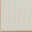
Piece: xx